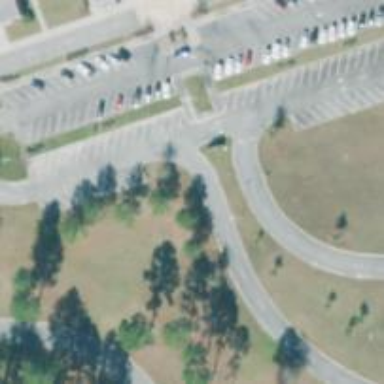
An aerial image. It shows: Parking space.